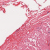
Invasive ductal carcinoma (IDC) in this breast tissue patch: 0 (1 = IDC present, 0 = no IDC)